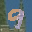
Label: 9